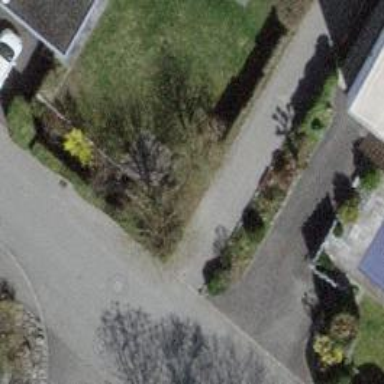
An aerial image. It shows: Bollard barrier.